Question: I know this question has been asked a dozen times, but I have tried different solutions from each and none of them are solving the issue I am facing.
I have the following query:
'''
SELECT mn.meter_name, m.meter_number, m.meter_location, r.rates_meter_rate,
r.rates_meter_PPD, m.meter_ID, mt.metertracking_periodend,
mt.metertracking_read, mt.metertracking_readend
FROM db_meters m, db_meters_name mn, db_rates_meter r, db_meters_tracking mt
WHERE m.ICP_ID = '$ICP' AND m.meter_name_ID = mn.meter_name_ID
AND r.meter_ID = m.meter_ID AND r.contract_ID = '$contract_ID'
AND mt.meter_ID = m.meter_ID
GROUP BY meter_ID
ORDER BY ABS( DATEDIFF( metertracking_periodend, NOW() ) )
'''
But it is not quite doing what it is supposed to.
It was hoping that it would show the latest metertracking_periodend to the current date, but instead, as there are multiple entries for the metertracking table per meter, it is showing the first inserted.
I have tried changing it to:
'''
ORDER BY metertracking_periodend DESC
'''
But it outputs the same, it seems to be something with the GROUP BY meter_ID, which I need as I only want the latest result per meter, of which there could be up to four.
So if someone could help me output the information ordered by the latest "metertracking_periodend" it would be appreciated. Thanks.

the "metertracking_periodend" actual has an entry for "2013-10-01" so this is what should be taken from the table, not the older entry of 2012-12-31. Hope this edit helps.
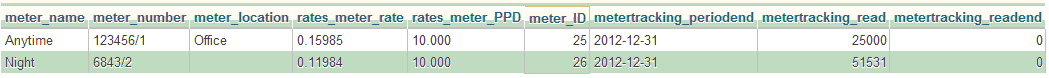
Answer: Try this:
'''
SELECT mn.meter_name, m.meter_number, m.meter_location, r.rates_meter_rate,
r.rates_meter_PPD, m.meter_ID, mt.metertracking_periodend,
mt.metertracking_read, mt.metertracking_readend
FROM db_meters m, db_meters_name mn, db_rates_meter r, db_meters_tracking mt
WHERE m.ICP_ID = '$ICP' AND m.meter_name_ID = mn.meter_name_ID
AND r.meter_ID = m.meter_ID AND r.contract_ID = '$contract_ID'
AND mt.meter_ID = m.meter_ID
AND metertracking_periodend = (
select max(metertracking_periodend)
from db_meters_tracking
where meter_ID = mt.meter_ID
group by meter_ID
)
ORDER BY metertracking_periodend
'''